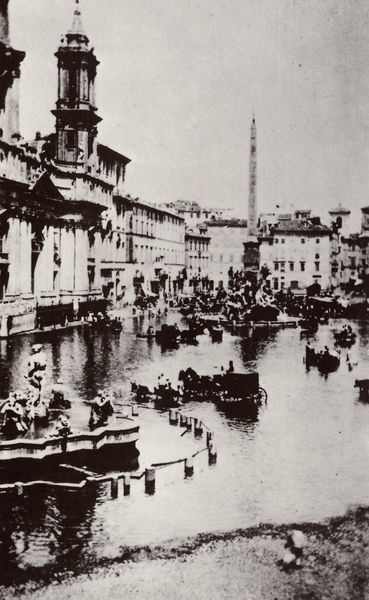
Titel: Piazza Navona mit dem »lago estivo«
Künstler: Italienischer Photograph
Standort: Rom
Institution: Archivio Fotografico Comunale
Schlagwörter: himmel, wasser, weiß, fluss, kirchturm, menschen, sand, stadt, ufer, fenster, grau, paris, schwarz, säule, säulen, dach, gebäude, weg, menge, steine, häuser, spiegelung, gewässer, kanal, kirche, hochwasser, insel, boote, brunnen, pferde, räder, turm, wellen, ansicht, fassade, fassaden, italien, venedig, dächer, kutsche, kutschen, platz, figuren, kähne, rad, seine, kai, promenade, flut, church, column, columns, crowd, people, white, window, black, france, old, windows, foto, fotografie, photographie, wei, türme, palast, schwarzweiß, rom, photo, horses, sky, obelisk, boat, building, lake, shore, water, street, tower, uferpromenade, etagen, geschosse, überflutung, überschwemmung, river, black and white, stockwerke, aufnahme, statue, absperrung, beach, boats, drowning, rettung, tradition, town, italy, person, city, jahrhundert, santa maria, mietshäuser, pferdekutsche, pferdewagen, cathedral, schwarzwei, stele, brunen, buildings, fountain, ground, statues, harbor, carriage, horse, früh, spire, black white, humans, port, sailing, photograph, towers, wheel, fiaker, carriages, saine, vaporetto, dock, catastrophe, canal, pier, swimming, navona, flood, bw, drown, transportation, steeples, promeande, breakers, flooding, feance, flooded, horse-drawn